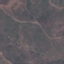
Land use / land cover class: HerbaceousVegetation